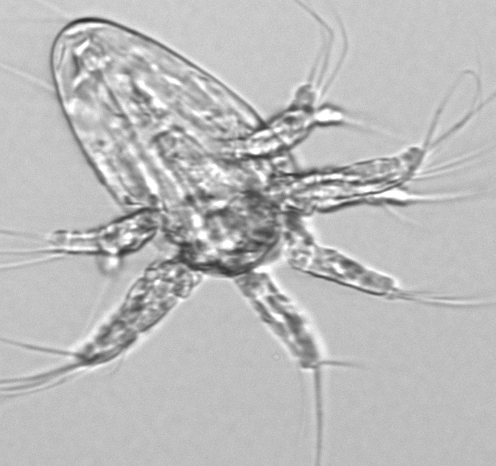
Label: Copepod_nauplii